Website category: auto
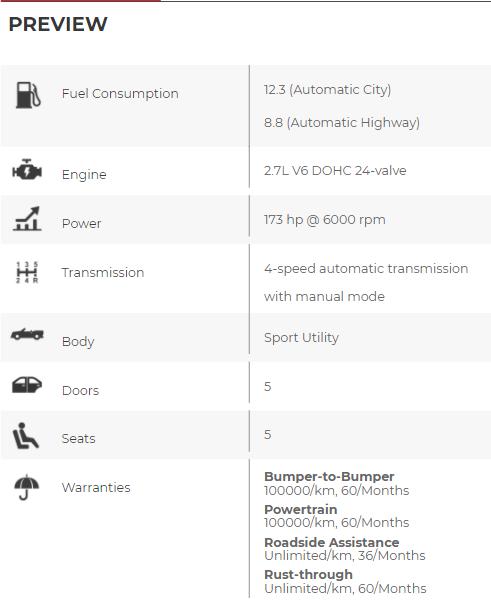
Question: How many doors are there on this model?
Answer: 5

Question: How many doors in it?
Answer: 5

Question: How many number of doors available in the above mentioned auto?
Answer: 5

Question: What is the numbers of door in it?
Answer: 5

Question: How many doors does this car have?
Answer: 5

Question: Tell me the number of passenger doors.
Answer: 5

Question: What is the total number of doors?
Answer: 5

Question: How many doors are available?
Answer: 5

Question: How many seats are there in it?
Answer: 5

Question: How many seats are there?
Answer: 5

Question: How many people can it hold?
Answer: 5

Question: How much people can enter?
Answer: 5

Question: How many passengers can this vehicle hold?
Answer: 5

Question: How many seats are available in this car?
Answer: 5

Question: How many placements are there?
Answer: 5

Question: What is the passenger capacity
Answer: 5

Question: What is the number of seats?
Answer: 5

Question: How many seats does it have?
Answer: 5

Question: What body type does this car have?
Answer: Sport Utility

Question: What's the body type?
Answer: Sport Utility

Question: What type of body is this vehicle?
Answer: Sport Utility

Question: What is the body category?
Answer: Sport Utility

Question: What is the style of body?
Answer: Sport Utility

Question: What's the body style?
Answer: Sport Utility

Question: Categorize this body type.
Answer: Sport Utility

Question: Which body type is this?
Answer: Sport Utility

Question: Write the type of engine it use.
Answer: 2.7L V6 DOHC 24-valve

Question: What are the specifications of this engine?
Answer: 2.7L V6 DOHC 24-valve

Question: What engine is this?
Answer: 2.7L V6 DOHC 24-valve

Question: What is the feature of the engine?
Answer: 2.7L V6 DOHC 24-valve

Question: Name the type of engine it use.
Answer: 2.7L V6 DOHC 24-valve

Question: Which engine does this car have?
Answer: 2.7L V6 DOHC 24-valve

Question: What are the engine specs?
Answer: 2.7L V6 DOHC 24-valve

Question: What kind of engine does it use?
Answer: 2.7L V6 DOHC 24-valve

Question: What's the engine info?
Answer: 2.7L V6 DOHC 24-valve

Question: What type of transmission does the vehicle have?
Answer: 4-speed automatic transmission with manual mode

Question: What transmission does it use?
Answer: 4-speed automatic transmission with manual mode

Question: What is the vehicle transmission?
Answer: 4-speed automatic transmission with manual mode

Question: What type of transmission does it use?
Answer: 4-speed automatic transmission with manual mode

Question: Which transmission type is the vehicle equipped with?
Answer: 4-speed automatic transmission with manual mode

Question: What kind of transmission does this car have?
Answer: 4-speed automatic transmission with manual mode

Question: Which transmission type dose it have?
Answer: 4-speed automatic transmission with manual mode

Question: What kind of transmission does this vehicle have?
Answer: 4-speed automatic transmission with manual mode

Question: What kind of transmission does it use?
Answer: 4-speed automatic transmission with manual mode

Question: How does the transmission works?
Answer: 4-speed automatic transmission with manual mode

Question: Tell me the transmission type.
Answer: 4-speed automatic transmission with manual mode

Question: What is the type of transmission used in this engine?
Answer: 4-speed automatic transmission with manual mode

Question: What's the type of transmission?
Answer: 4-speed automatic transmission with manual mode

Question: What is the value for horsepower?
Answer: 173 hp @ 6000 rpm

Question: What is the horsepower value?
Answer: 173 hp @ 6000 rpm

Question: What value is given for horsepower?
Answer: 173 hp @ 6000 rpm

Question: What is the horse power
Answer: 173 hp @ 6000 rpm

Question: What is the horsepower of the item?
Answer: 173 hp @ 6000 rpm

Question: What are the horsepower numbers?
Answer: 173 hp @ 6000 rpm

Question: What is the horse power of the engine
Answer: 173 hp @ 6000 rpm

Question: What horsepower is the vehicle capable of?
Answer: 173 hp @ 6000 rpm

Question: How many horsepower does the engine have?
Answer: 173 hp @ 6000 rpm

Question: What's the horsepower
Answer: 173 hp @ 6000 rpm

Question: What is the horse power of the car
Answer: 173 hp @ 6000 rpm

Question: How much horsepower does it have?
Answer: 173 hp @ 6000 rpm

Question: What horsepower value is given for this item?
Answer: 173 hp @ 6000 rpm

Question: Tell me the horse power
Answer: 173 hp @ 6000 rpm

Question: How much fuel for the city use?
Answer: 12.3 (Automatic City)

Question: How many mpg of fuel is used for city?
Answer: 12.3 (Automatic City)